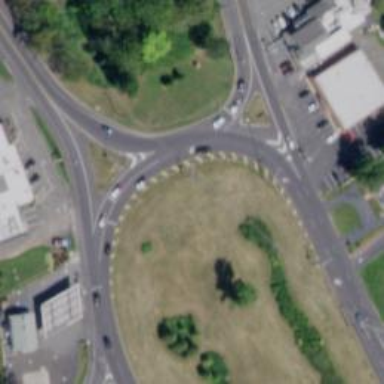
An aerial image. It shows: Circular junction on primary highway.